Field crop: maize
Growth stage: 1
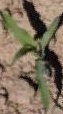
Species: maize